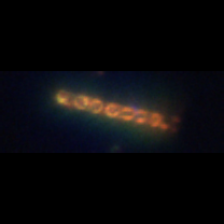
Taxon: Chaetoceros
Group: Diatoms